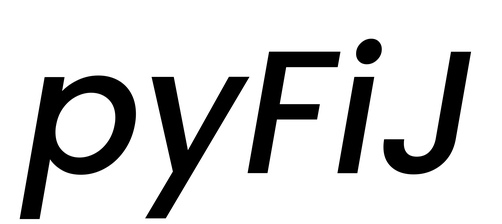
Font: Poppins-MediumItalic